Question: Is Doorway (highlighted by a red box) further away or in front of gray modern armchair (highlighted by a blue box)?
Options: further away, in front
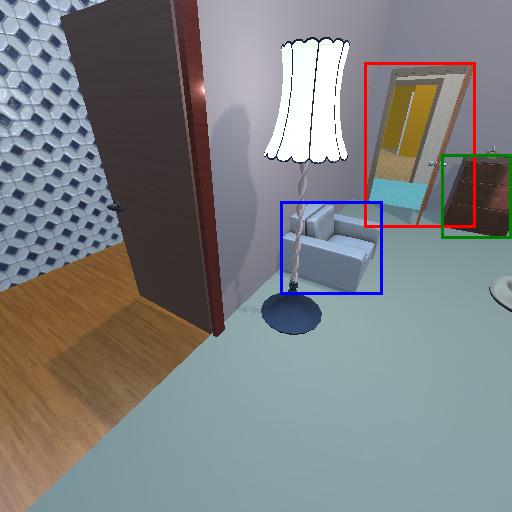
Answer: further away